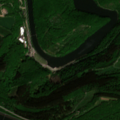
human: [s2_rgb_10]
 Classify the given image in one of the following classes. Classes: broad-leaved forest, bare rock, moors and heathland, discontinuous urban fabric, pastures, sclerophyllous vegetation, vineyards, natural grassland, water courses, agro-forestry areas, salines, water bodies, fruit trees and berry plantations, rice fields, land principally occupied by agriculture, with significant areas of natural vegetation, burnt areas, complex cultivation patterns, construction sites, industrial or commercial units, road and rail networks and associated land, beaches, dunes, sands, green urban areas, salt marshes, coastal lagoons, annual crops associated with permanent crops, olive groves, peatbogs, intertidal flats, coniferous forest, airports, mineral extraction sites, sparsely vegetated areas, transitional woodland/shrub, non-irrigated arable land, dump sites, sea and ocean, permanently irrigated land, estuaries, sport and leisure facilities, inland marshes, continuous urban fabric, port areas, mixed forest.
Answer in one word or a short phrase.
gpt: broad-leaved forest, coniferous forest, water bodies